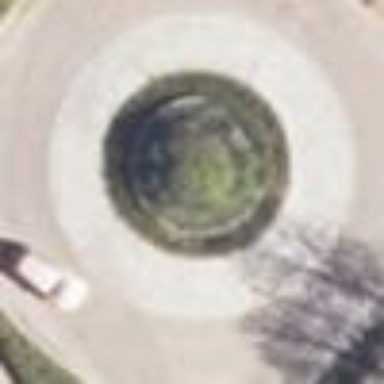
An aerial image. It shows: Tertiary road that leads to roundabout.